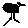
Label: tree